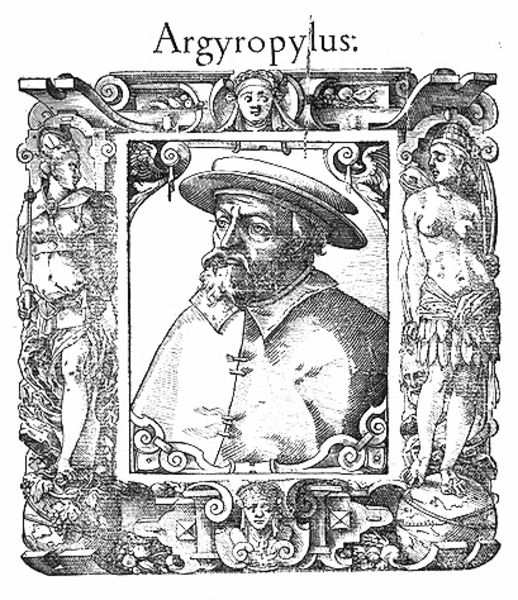
Titel: Bildnis des Johannes Argyropylos
Künstler: Tobias Stimmer
Institution: (Seriendruck)
Schlagwörter: flügel, mann, nackt, schatten, umhang, weiß, brust, frau, grau, hut, licht, mund, nase, profil, schwarz, stirn, blick, obst, ornament, alt, bart, jacke, mütze, augen, falten, gesicht, kragen, rahmen, vollbart, bildnis, portrait, porträt, geistlicher, haare, mantel, blatt, brustbild, krone, statue, holzschnitt, schrift, grafik, rand, figuren, wein, spitz, grimmig, dekor, ornamente, knöpfe, druck, schnitt, schwarzweiss, schraffuren, stich, überschrift, kugel, kranz, ritter, gestalten, buchdruck, erdkugel, skulpturen, statuen, schnecke, schnecken, globus, welt, spiralen, weltkugel, but, anonym, obat, part, barts, augenstirn, argyropylus